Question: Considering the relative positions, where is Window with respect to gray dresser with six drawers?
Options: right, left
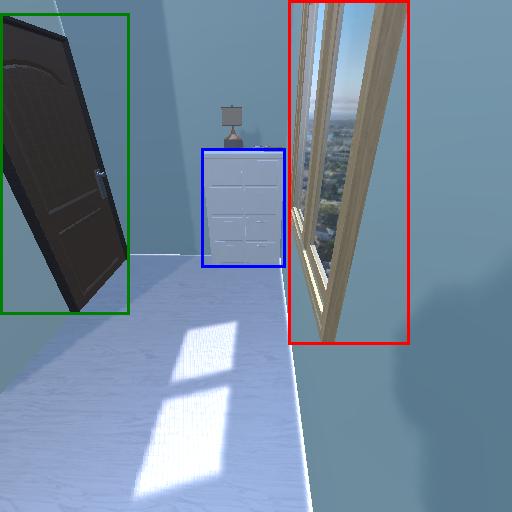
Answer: right